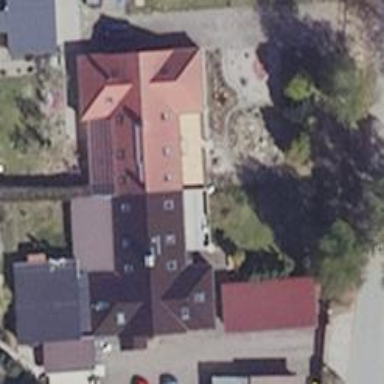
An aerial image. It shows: Semi-detached house.